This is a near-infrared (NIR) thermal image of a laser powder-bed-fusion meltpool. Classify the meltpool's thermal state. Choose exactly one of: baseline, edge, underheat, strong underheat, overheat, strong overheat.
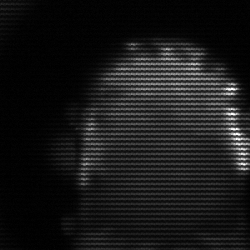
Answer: baseline